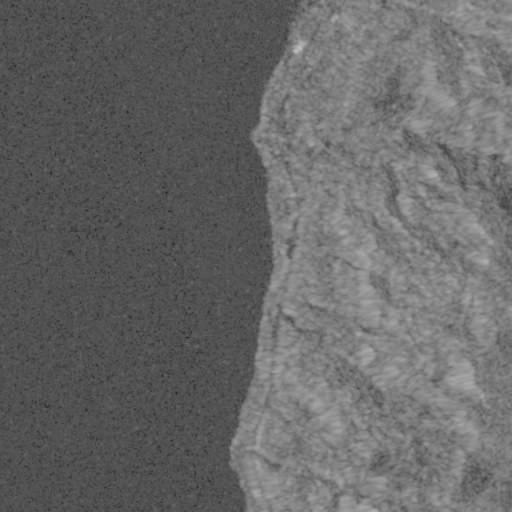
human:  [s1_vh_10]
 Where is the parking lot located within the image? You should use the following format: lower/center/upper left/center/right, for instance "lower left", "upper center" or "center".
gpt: The parking lot is located in the upper center of the image.
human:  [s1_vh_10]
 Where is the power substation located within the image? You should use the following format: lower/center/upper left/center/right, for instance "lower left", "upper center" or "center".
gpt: The power substation is located in the upper right of the image.
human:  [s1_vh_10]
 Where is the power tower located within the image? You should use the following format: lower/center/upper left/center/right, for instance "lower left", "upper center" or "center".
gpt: The power tower is located in the upper right of the image.
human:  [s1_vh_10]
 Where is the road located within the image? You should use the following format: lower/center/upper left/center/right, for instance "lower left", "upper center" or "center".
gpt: There is no road in the image.

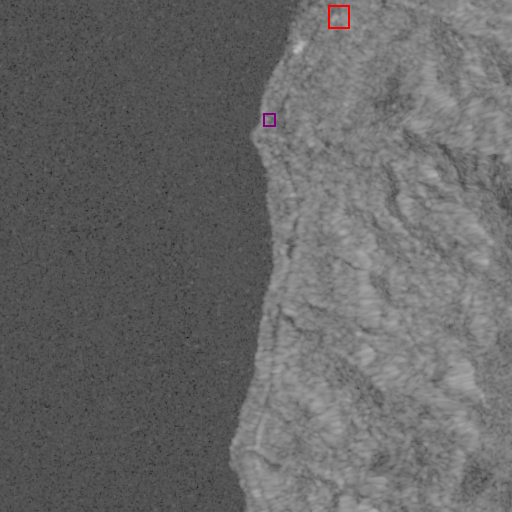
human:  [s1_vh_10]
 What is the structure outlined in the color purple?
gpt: The structure outlined in purple is a parking lot.
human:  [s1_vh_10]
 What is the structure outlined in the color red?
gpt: The structure outlined in red is a power substation.
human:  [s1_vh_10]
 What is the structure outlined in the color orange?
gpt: There is no orange outline.